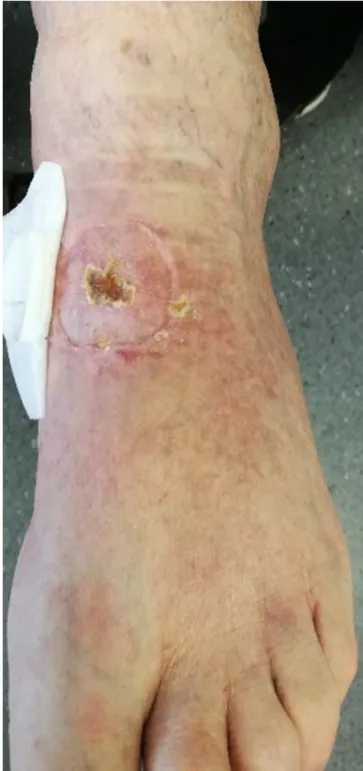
At 3 months after start of crizotinib treatment.
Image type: medical_photograph (skin_photograph)